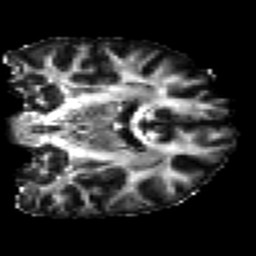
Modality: FA
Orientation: coronal
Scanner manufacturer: siemens
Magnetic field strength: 3 T
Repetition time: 7.8 s
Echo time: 0.09 s